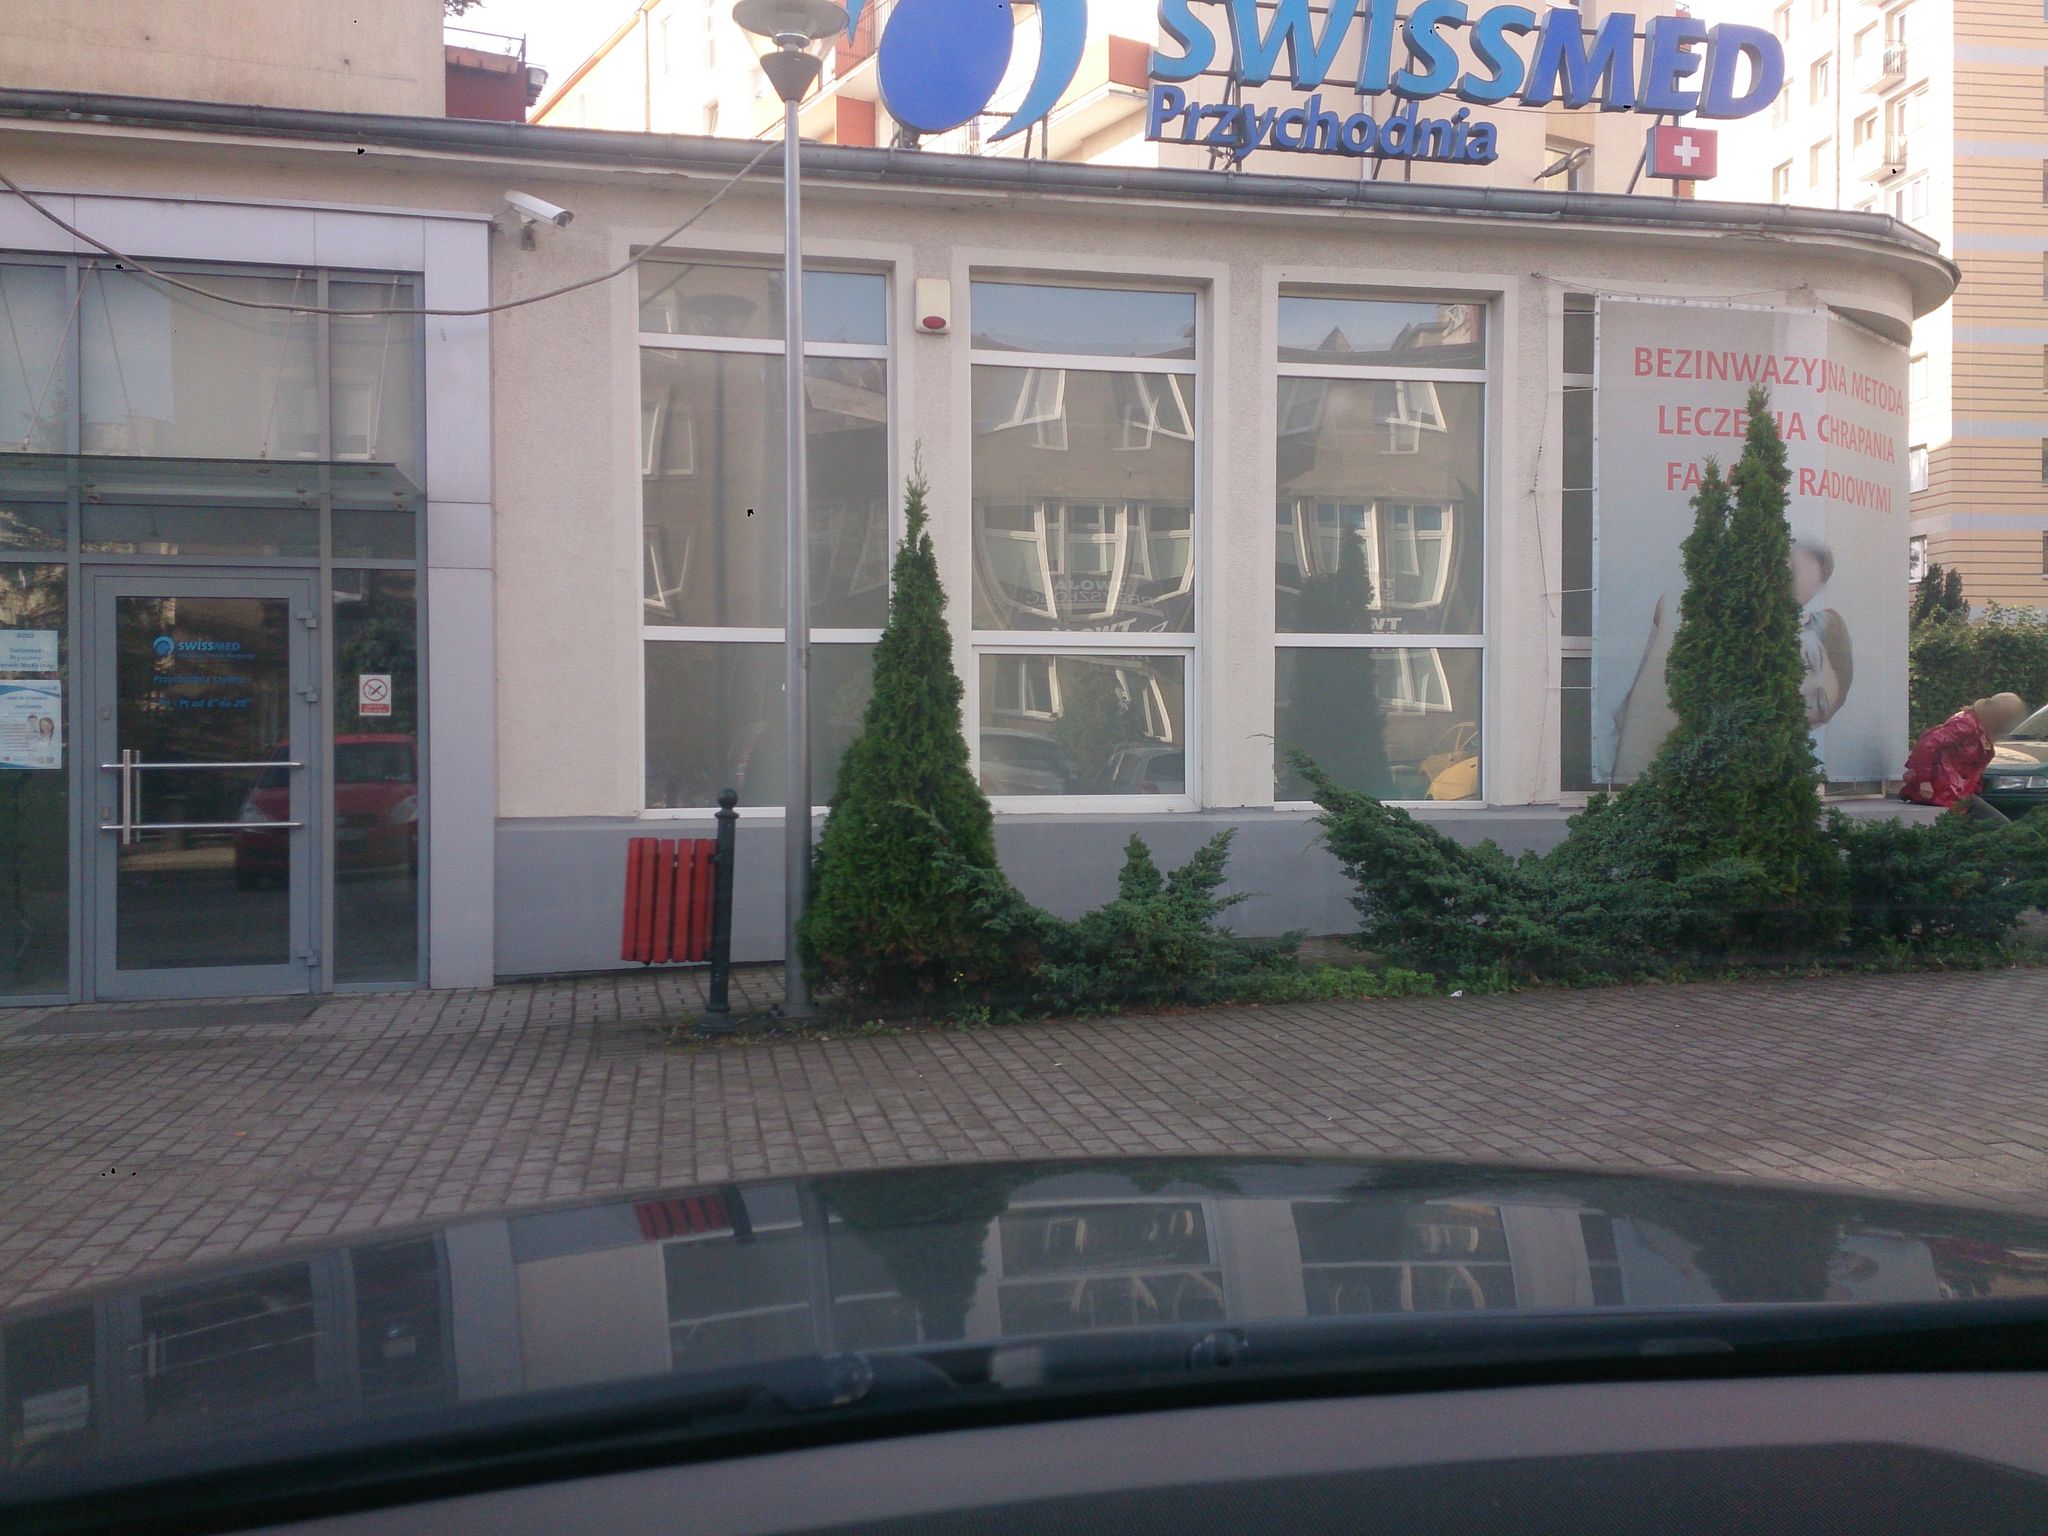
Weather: clear
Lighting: day
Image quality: slightly poor
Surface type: walking surface
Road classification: footway
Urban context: urban centre
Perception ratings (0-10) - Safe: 4.87, Lively: 3.34, Beautiful: 4.64, Boring: 3.95, Depressing: 8.44, Wealthy: 4.74